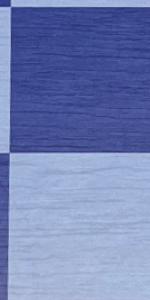
Label: Empty